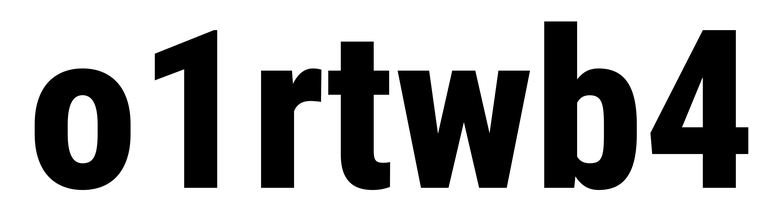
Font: Roboto_Condensed_ExtraBold